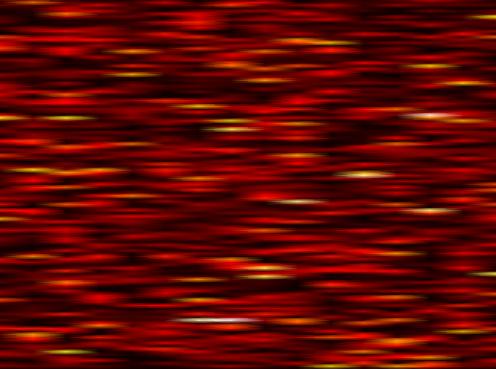
Label: UFMC